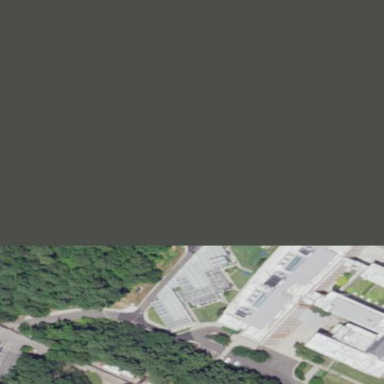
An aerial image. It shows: University building.